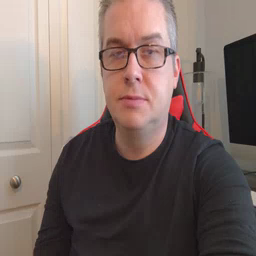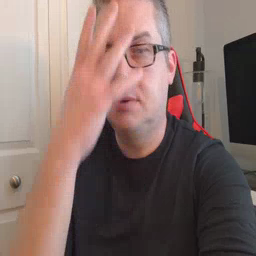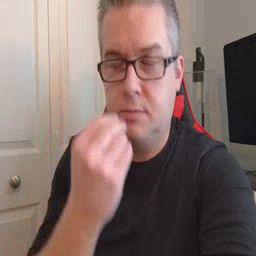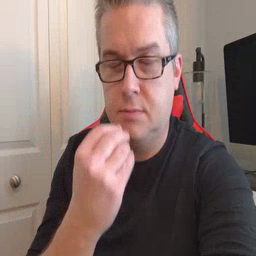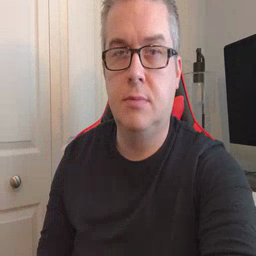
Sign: sleep